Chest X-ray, AP view. Patient: 23 years old, sex F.
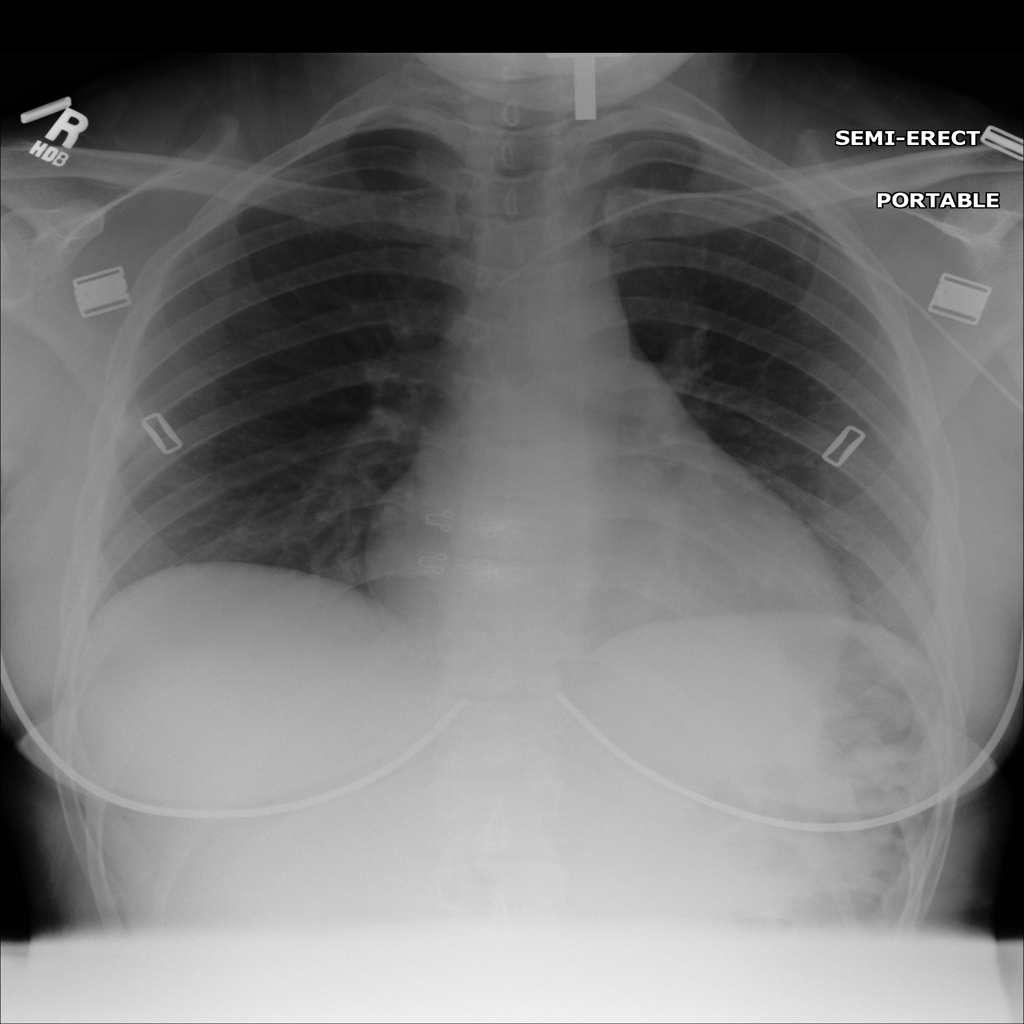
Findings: No Finding